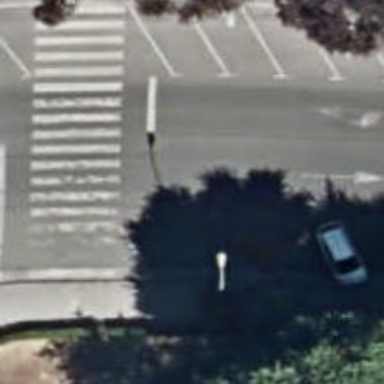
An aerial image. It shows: Residential road with asphalt surface and diagonal parking lanes on both sides.